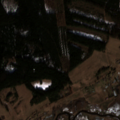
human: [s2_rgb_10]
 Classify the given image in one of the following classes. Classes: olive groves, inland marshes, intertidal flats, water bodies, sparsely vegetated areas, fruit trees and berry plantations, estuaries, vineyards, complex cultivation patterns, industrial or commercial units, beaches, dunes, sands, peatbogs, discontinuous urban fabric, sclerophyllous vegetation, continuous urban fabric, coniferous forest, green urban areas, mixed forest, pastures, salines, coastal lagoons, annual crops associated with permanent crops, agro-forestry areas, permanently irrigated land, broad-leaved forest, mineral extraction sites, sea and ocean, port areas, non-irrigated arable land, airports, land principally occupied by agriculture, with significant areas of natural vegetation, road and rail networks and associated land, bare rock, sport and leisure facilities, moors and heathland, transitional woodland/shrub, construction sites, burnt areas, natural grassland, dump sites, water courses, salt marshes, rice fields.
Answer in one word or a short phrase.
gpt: pastures, coniferous forest, mixed forest, transitional woodland/shrub